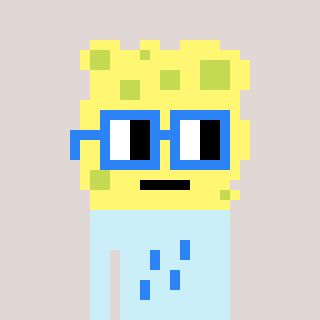
a pixel art character with square blue glasses, a sponge-shaped head and a cold-colored body on a warm background